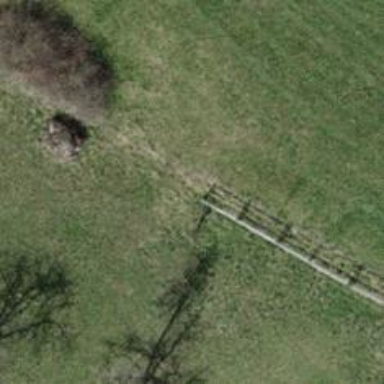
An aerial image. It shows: Fence.